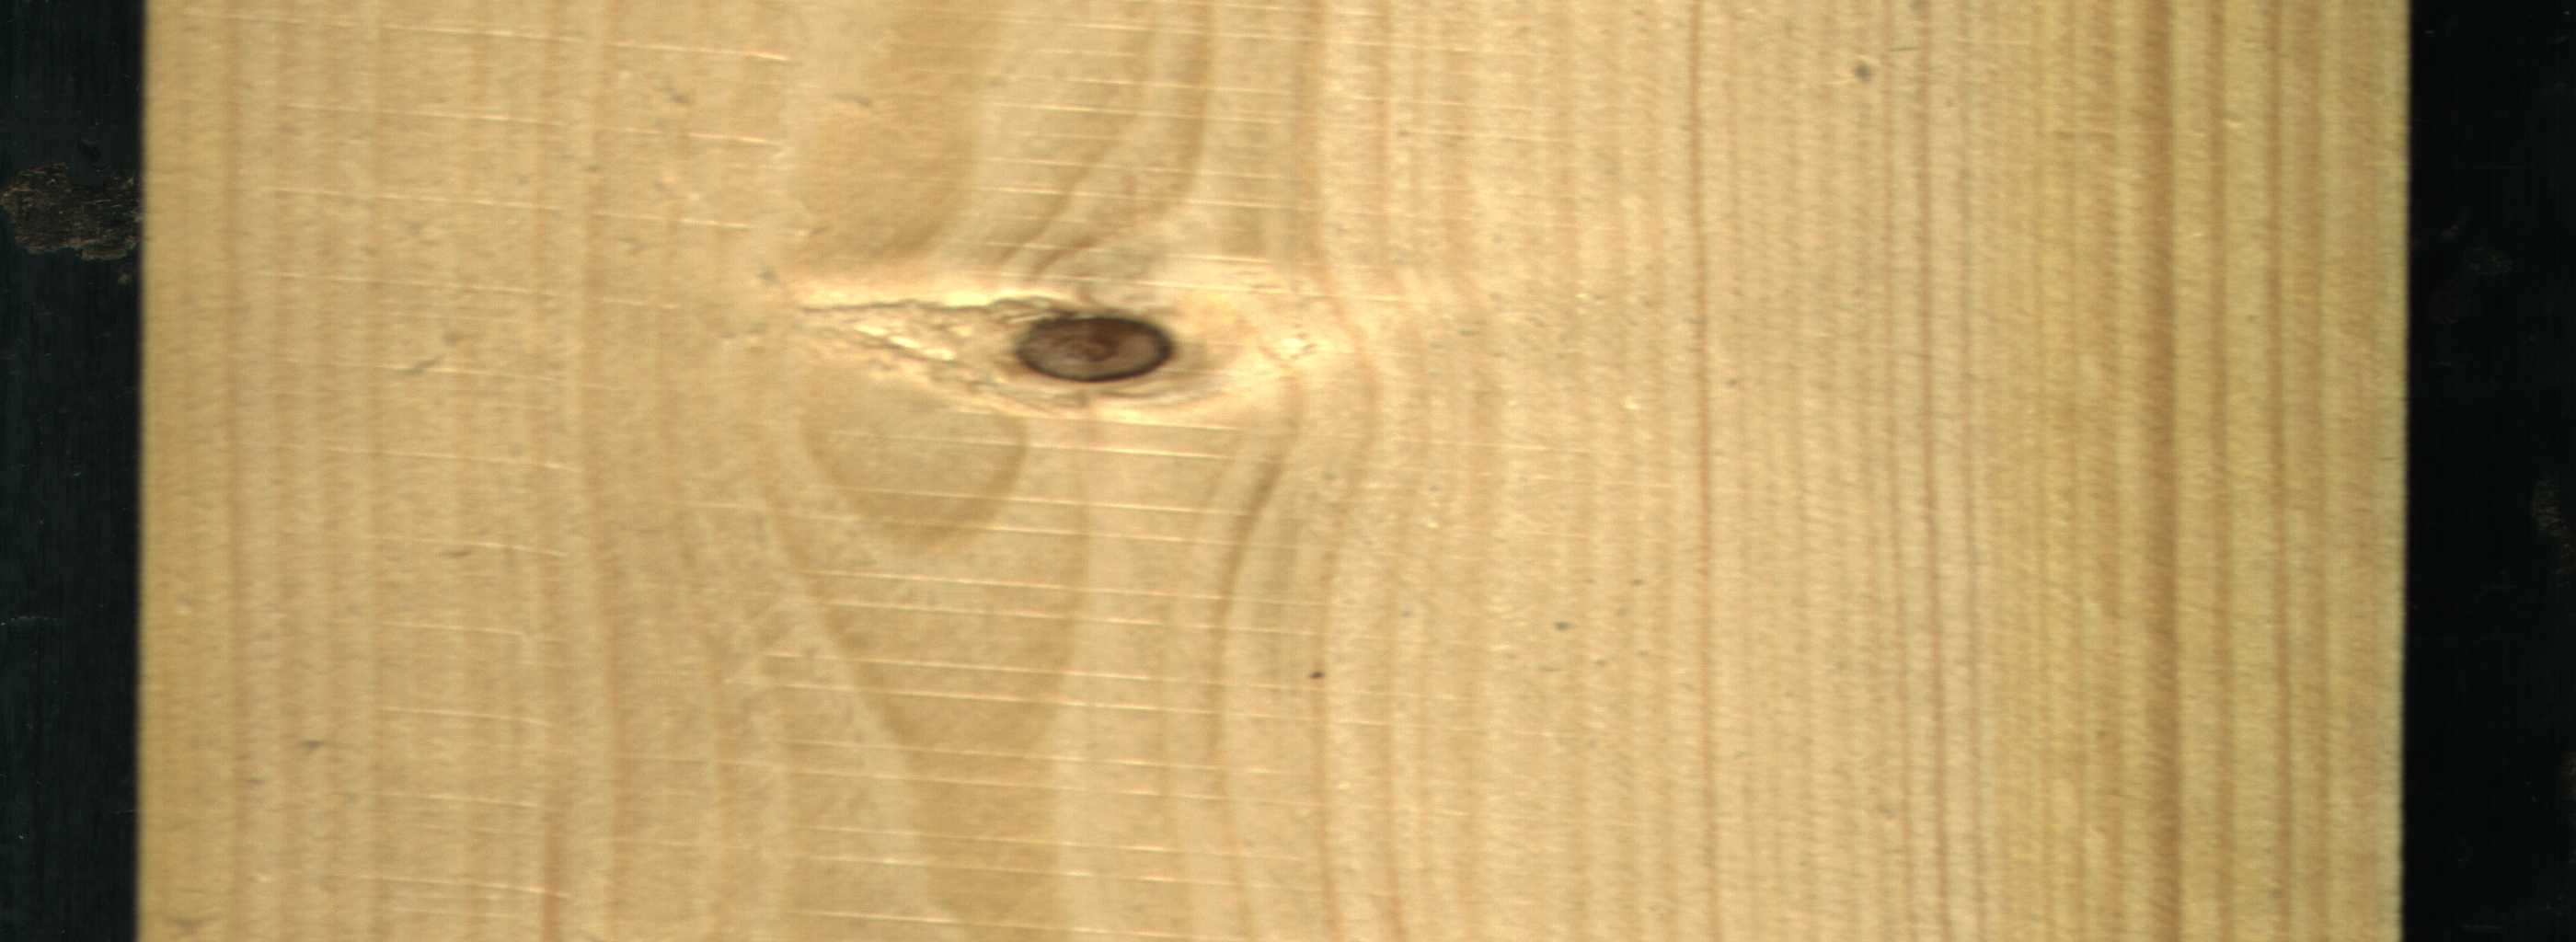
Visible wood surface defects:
Dead_Knot